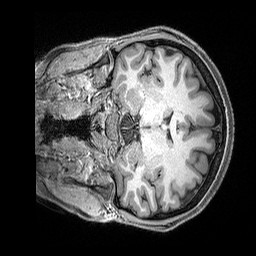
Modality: T1w
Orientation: coronal
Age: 22
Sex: female
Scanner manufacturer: siemens
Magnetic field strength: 3 T
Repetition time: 2.3 s
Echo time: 0.00298 s